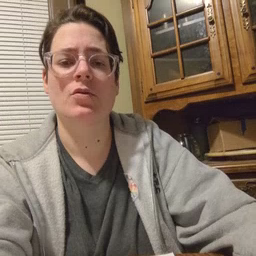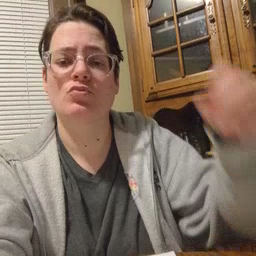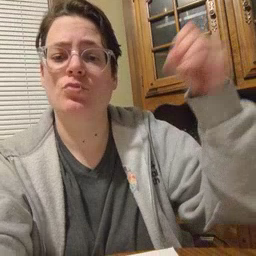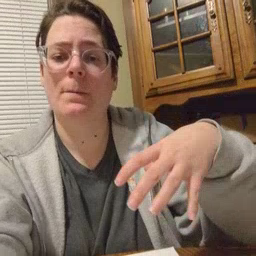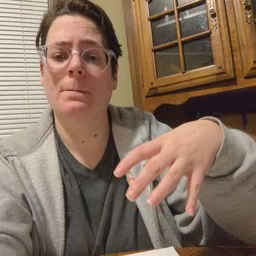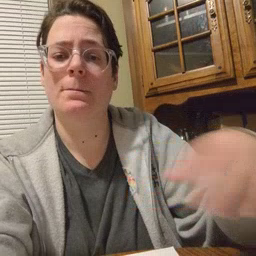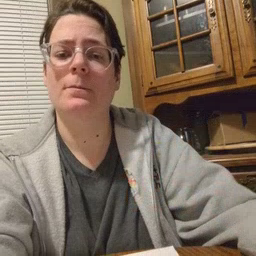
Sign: drop